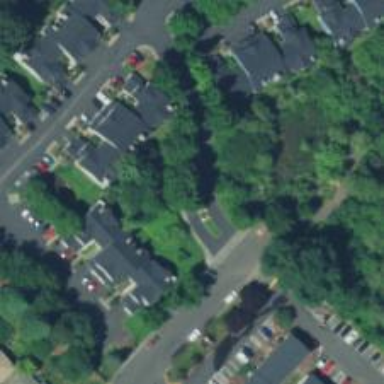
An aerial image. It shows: Residential road with sidewalk on the left side.